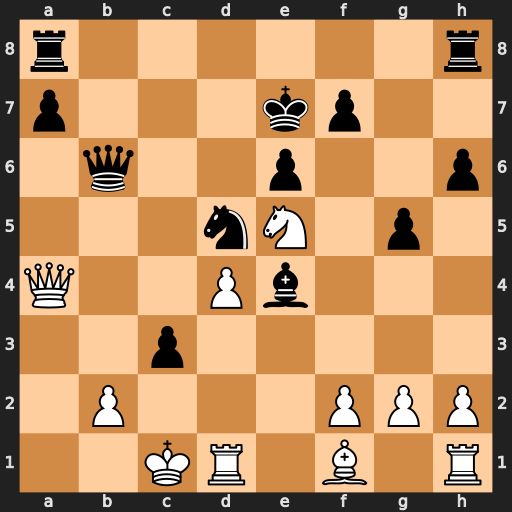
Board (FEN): r6r/p3kp2/1q2p2p/3nN1p1/Q2Pb3/2p5/1P3PPP/2KR1B1R
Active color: w
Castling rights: -
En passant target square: -
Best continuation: Qd7+ Kf8 Qxf7#